Question: I use external docker registry in my GKE cluster to pull containers. This docker registry has security access list (which is basically list of client's public IP addresses). However, GKE cluster creates nodes with ephemeral IP addresses and makes it inconvenient to add each new IP address into access list.

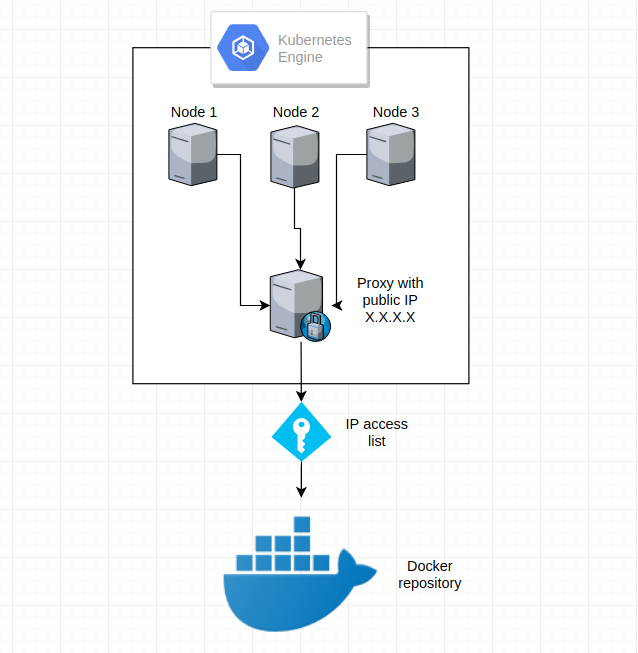
Answer: You should use <URL> on setting up Cloud NAT with GKE.